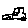
Label: car